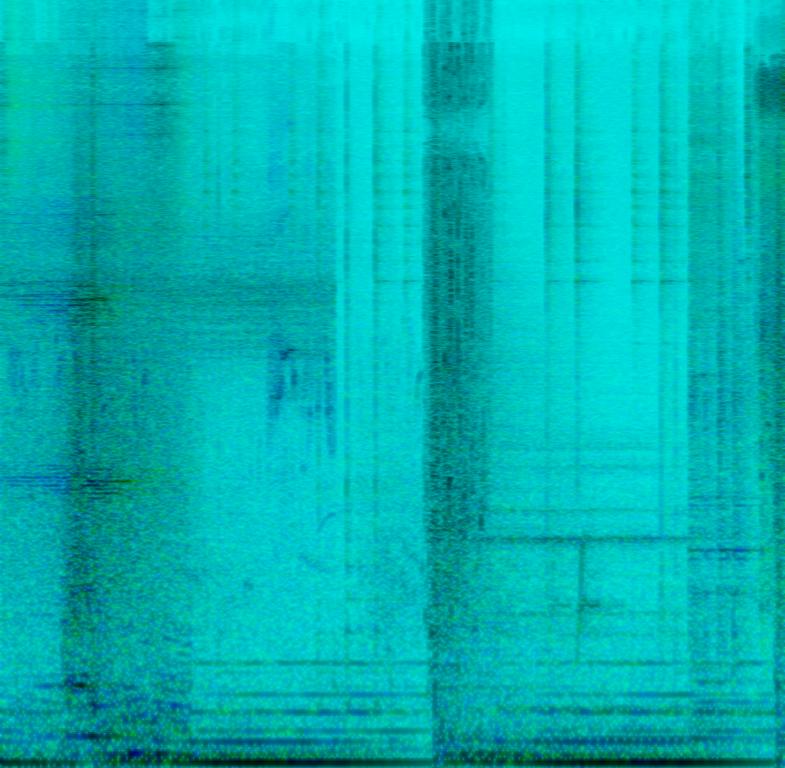
Synthesizers are playing soft meditative pad sounds along with strong percussive drum hits, hi-hats and other sound effects that are highly reverbed . In the background you can hear birds singing; glass shattering; water tripping and other sounds that do not belong to the musical composition. This song may be playing for an advertisement.